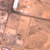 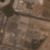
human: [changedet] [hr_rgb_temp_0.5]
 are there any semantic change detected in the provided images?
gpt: The intersection was extended.